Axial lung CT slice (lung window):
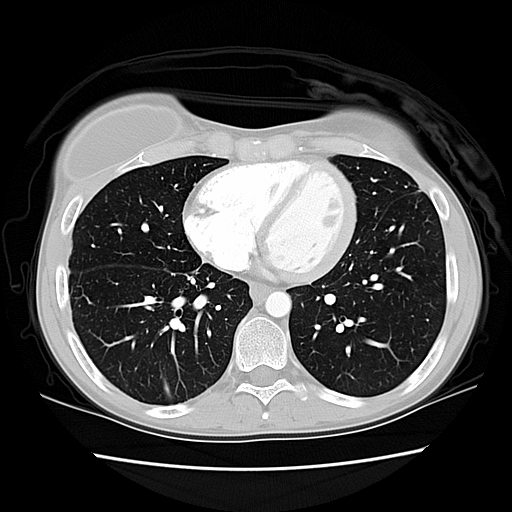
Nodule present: no